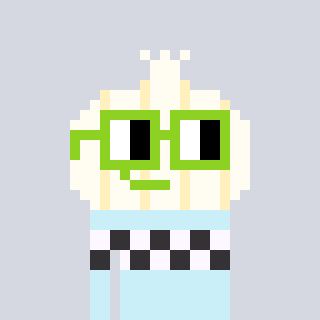
a pixel art character with square light green glasses, a garlic-shaped head and a cold-colored body on a cool background